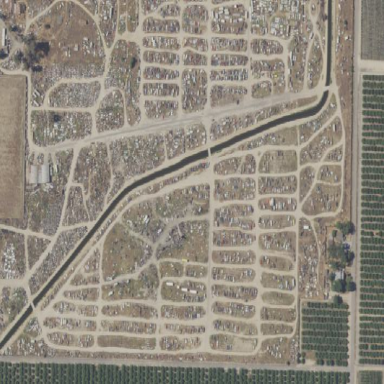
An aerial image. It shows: Scrap yard situated in industrial area.